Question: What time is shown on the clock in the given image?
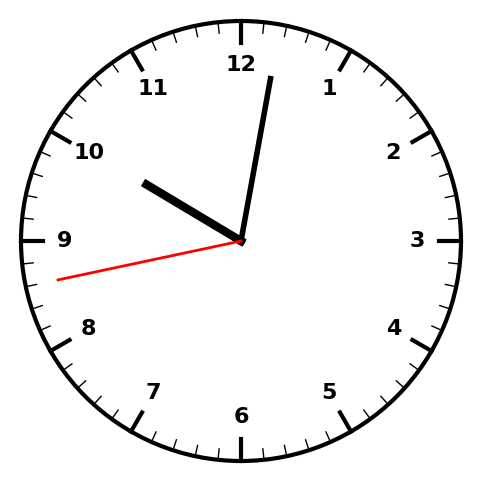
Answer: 10:01:43